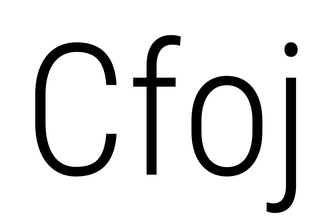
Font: Roboto_Condensed_Light